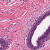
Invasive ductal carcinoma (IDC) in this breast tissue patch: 0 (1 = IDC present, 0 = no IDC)